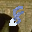
Label: 8